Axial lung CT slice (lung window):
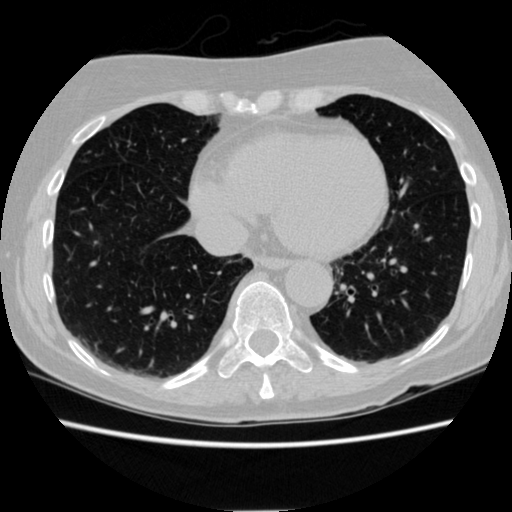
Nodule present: no